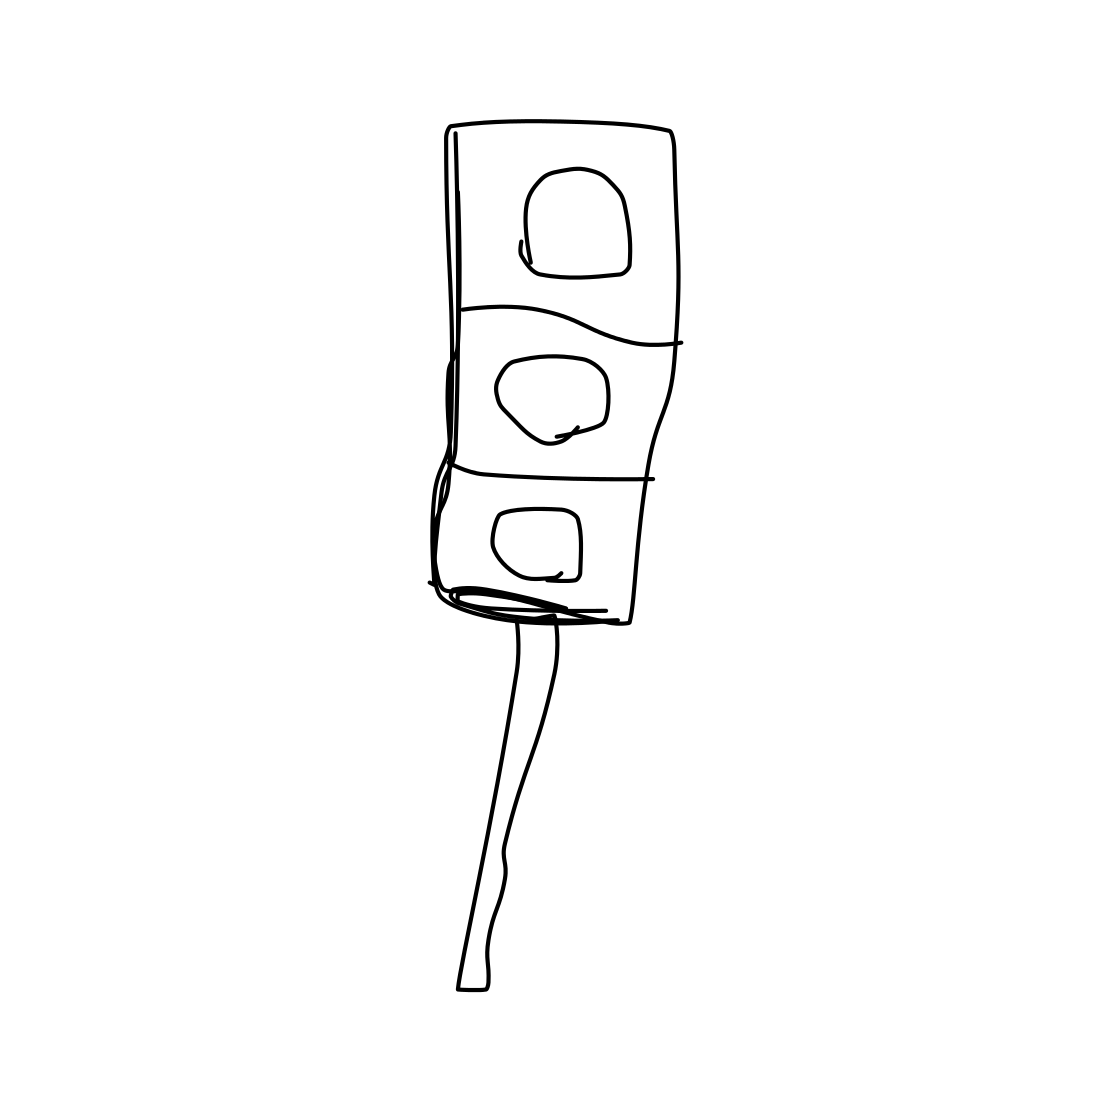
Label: traffic light